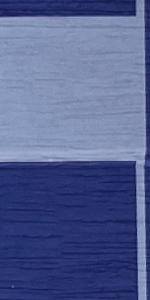
Label: Empty